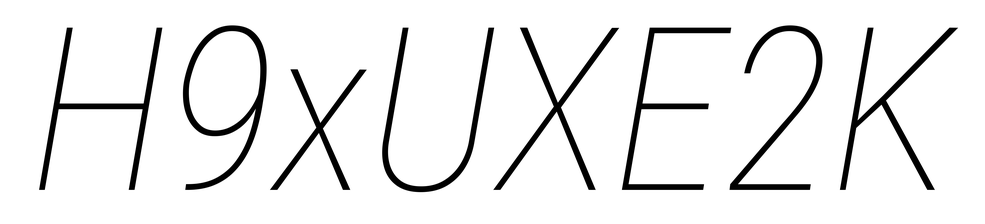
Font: Roboto-Italic_Condensed_Thin_Italic